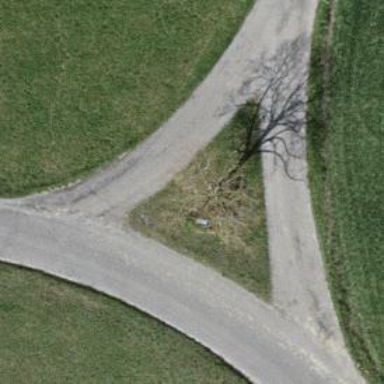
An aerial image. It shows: Wayside cross with historic significance.